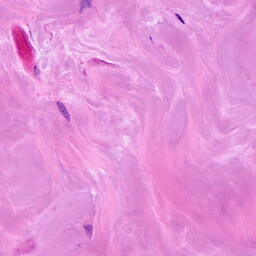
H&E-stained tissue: Breast